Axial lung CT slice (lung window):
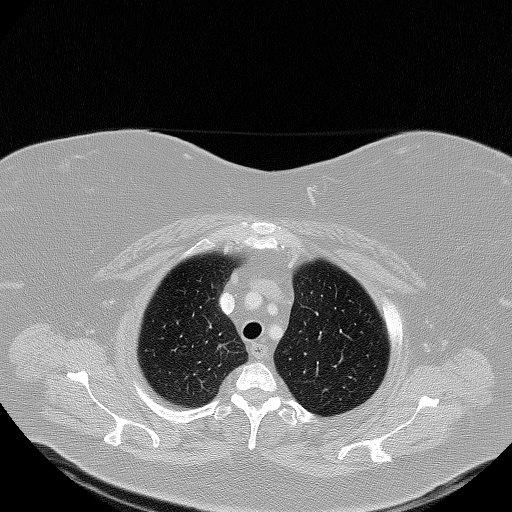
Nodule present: no